Field crop: maize
Growth stage: 1
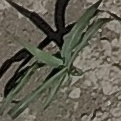
Species: sorghum